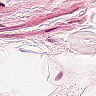
Metastatic tissue present: no